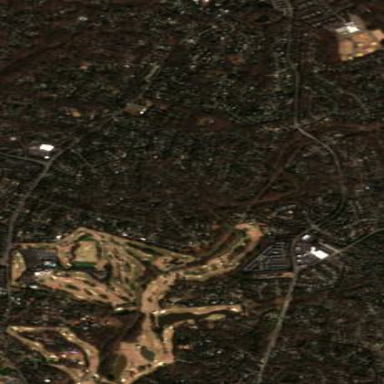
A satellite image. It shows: Golf course.